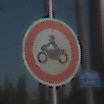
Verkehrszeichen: VerbotKraftraeder
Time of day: MorningAfternoon
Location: Outdoor (Urban)
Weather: Clear
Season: NotSpecified
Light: Natural